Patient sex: F
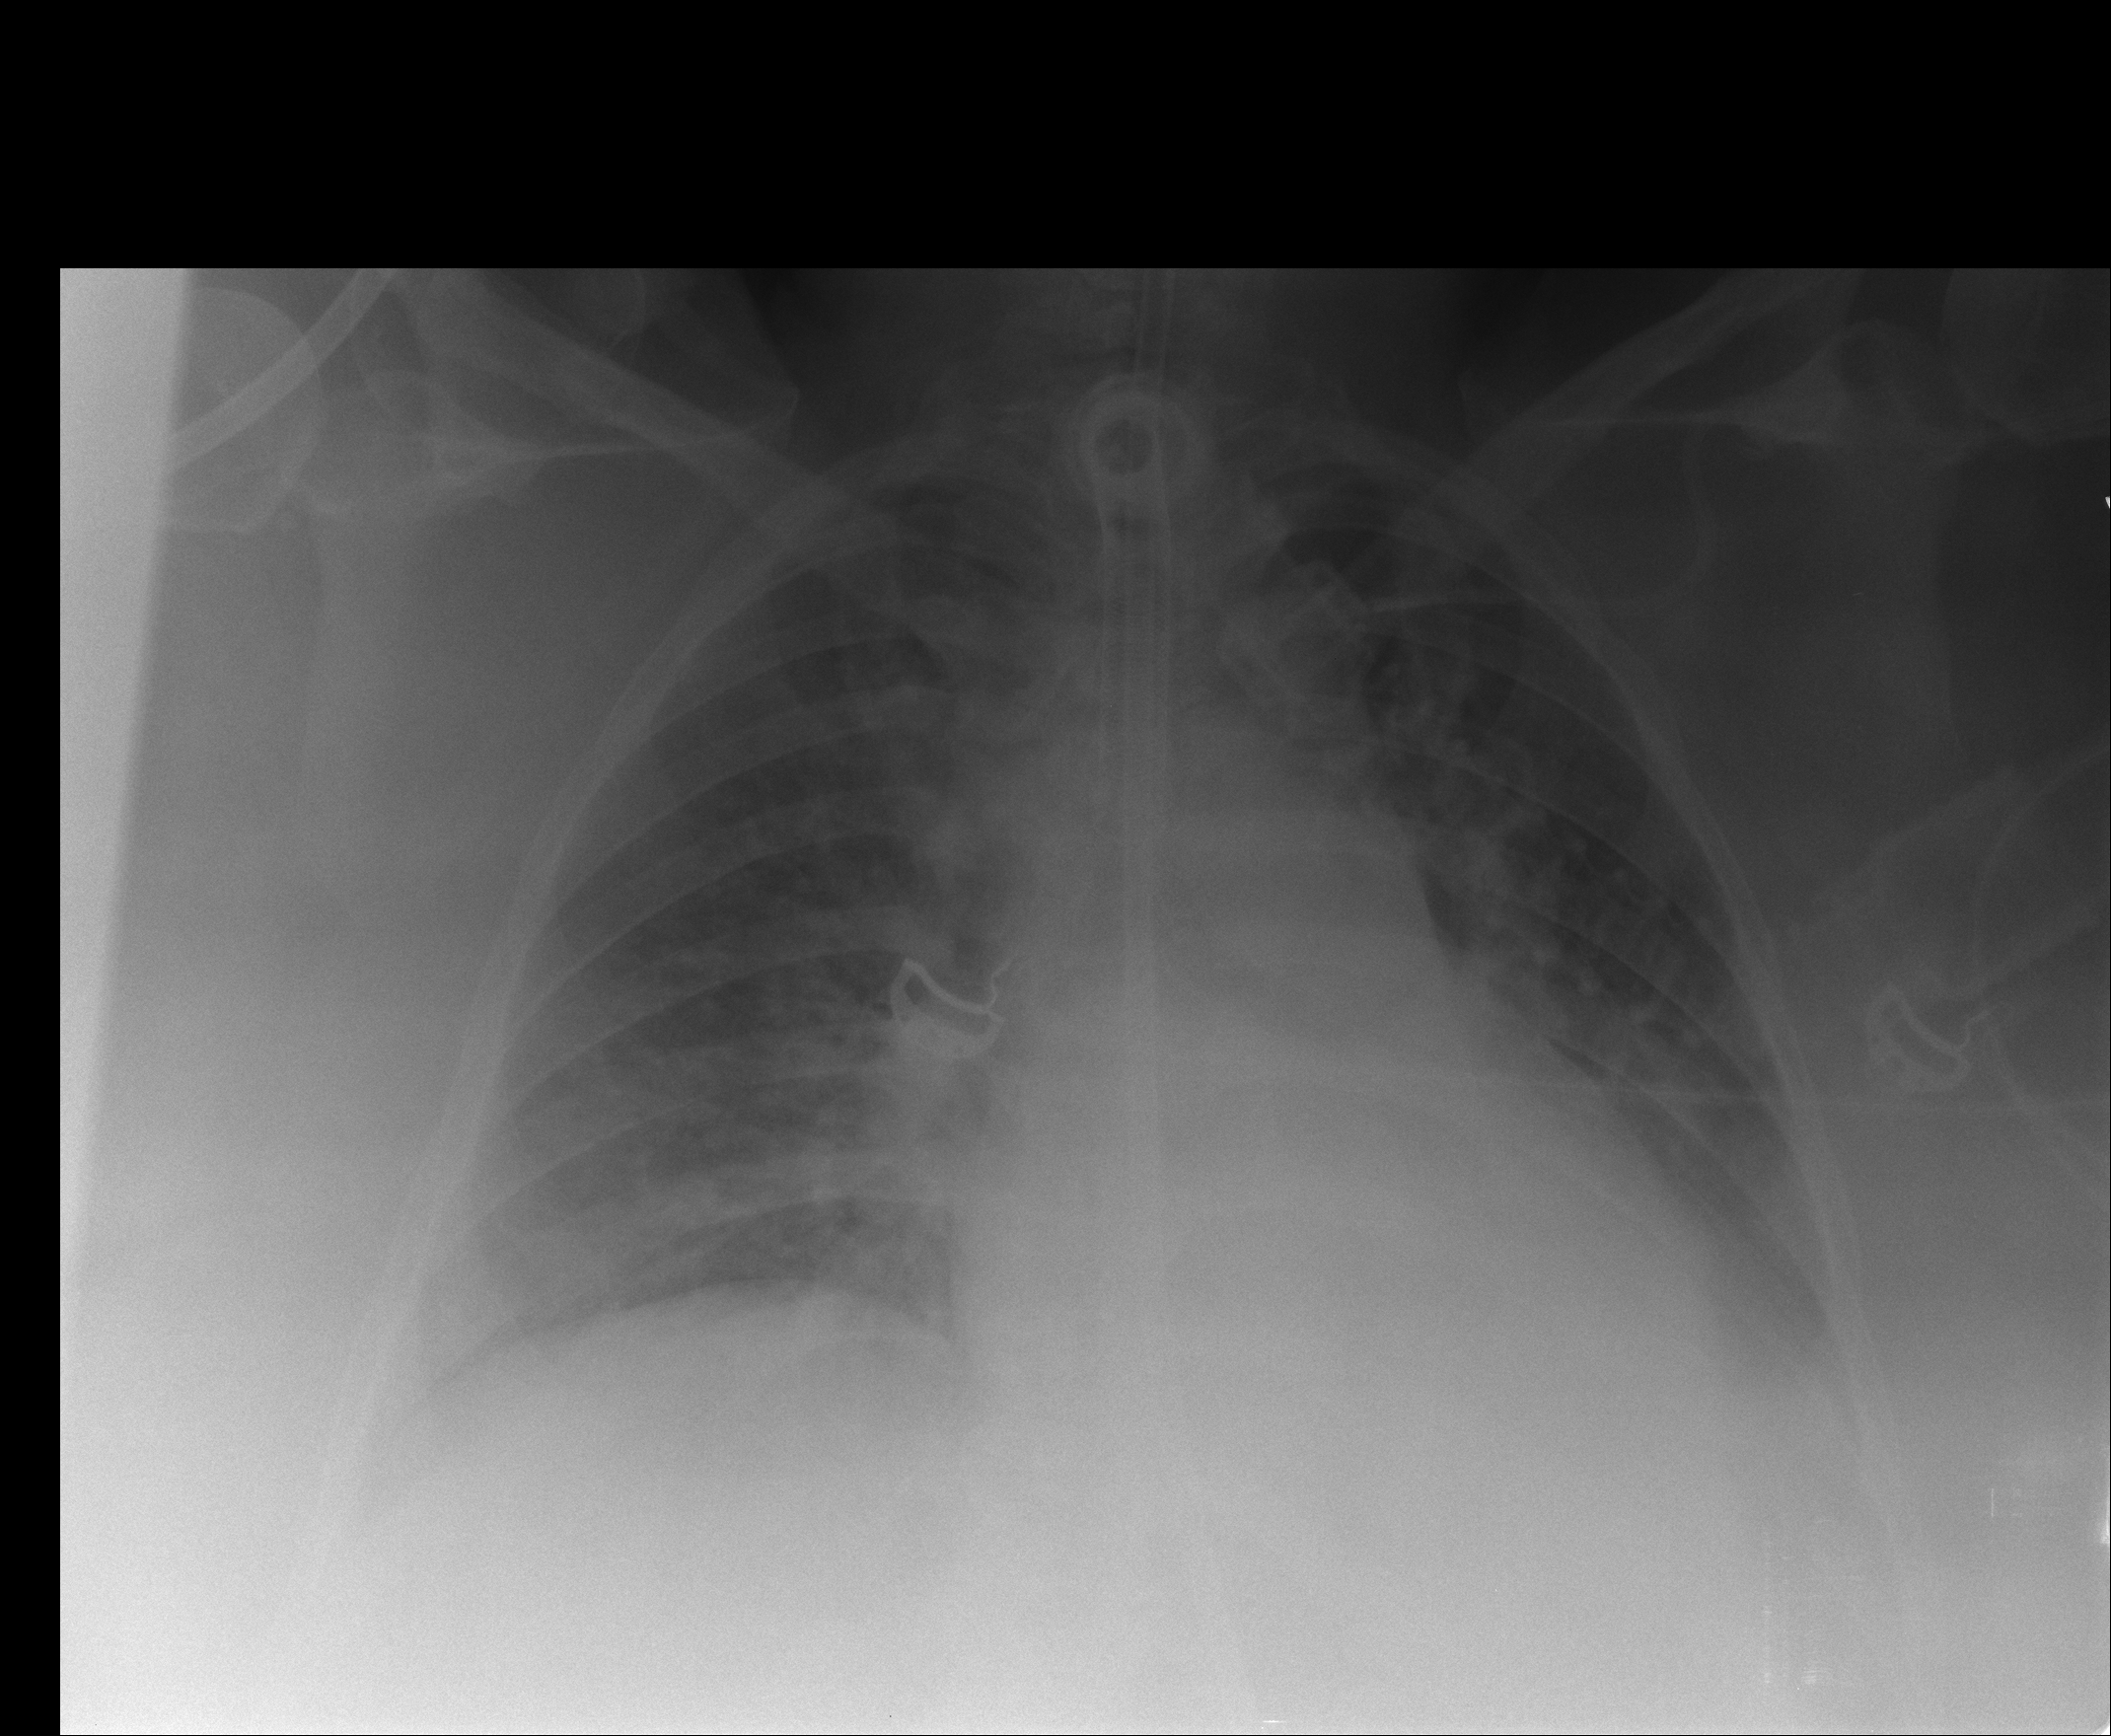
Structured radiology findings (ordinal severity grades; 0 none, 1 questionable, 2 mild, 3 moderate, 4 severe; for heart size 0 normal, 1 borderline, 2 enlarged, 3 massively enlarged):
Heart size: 2
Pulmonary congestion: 2
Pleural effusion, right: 0
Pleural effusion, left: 2
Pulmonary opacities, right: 2
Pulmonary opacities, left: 0
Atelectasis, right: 2
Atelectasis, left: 2